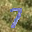
Label: 7